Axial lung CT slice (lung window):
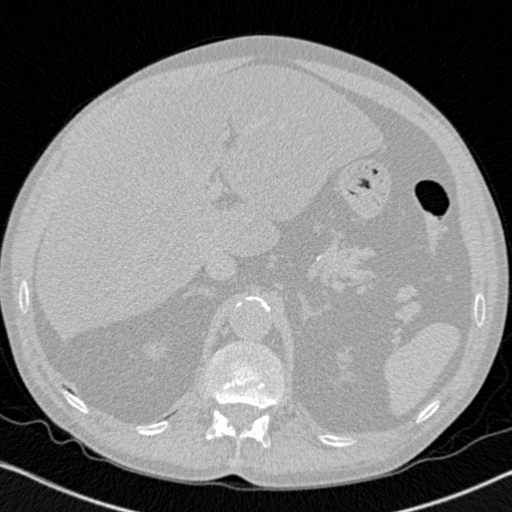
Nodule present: no